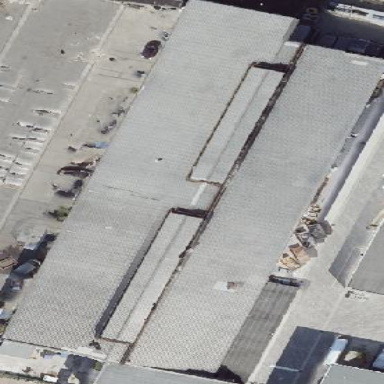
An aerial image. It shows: Warehouse.